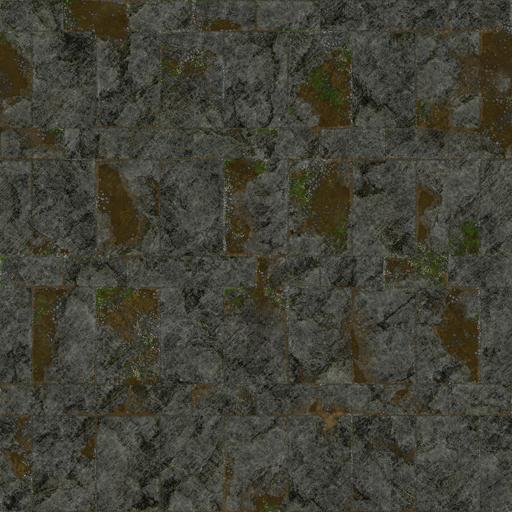
Tags: broken grey medival stone tiled tiles